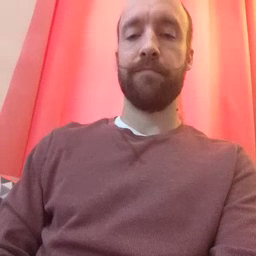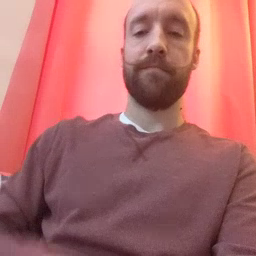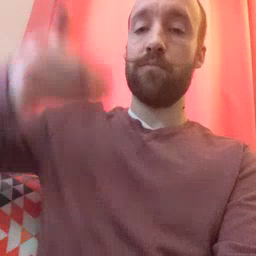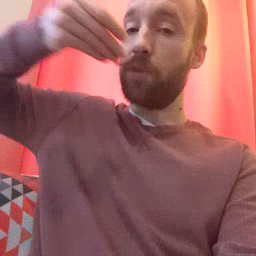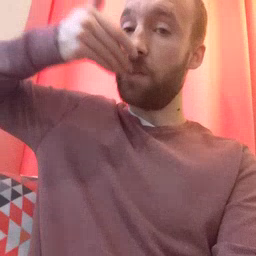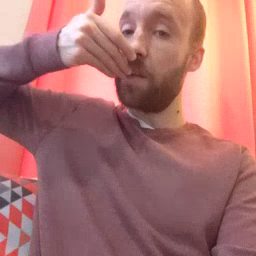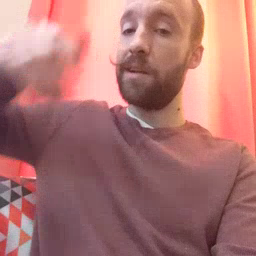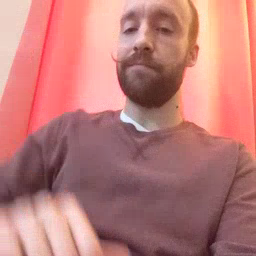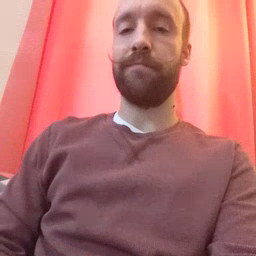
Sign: pizza